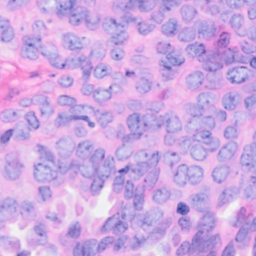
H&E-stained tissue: Breast